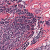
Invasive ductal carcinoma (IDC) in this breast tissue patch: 1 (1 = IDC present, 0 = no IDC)